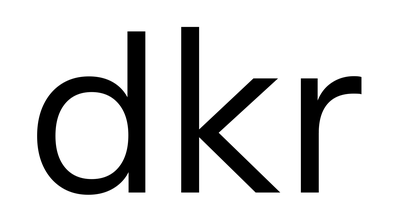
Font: InstrumentSans_Regular